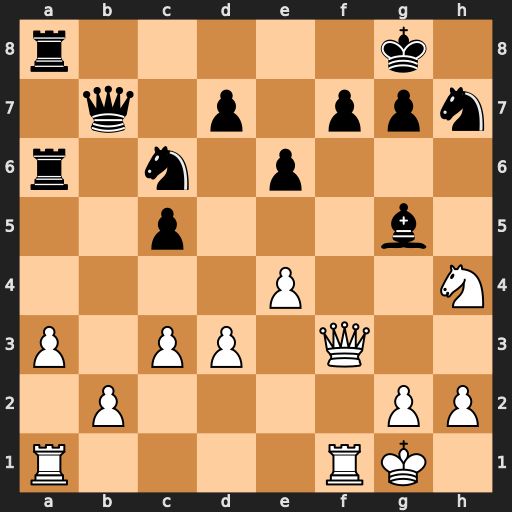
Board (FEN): r5k1/1q1p1ppn/r1n1p3/2p3b1/4P2N/P1PP1Q2/1P4PP/R4RK1
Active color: w
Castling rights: -
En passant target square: -
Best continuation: Qxf7+ Kh8 Ng6#